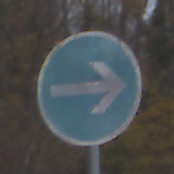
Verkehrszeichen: VorgeschriebeneFahrtrichtungHierRechts
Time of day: MorningAfternoon
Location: Outdoor (Nature)
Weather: Overcast
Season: NotSpecified
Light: Natural